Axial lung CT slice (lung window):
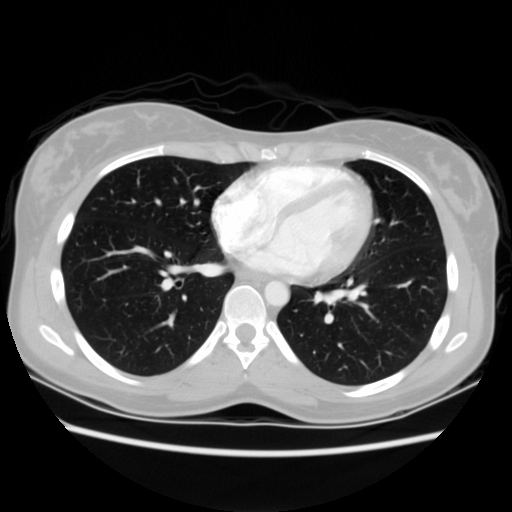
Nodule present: no